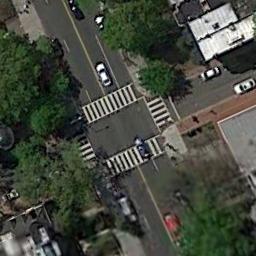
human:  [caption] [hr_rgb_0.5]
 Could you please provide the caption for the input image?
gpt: There are many trees near the intersection .

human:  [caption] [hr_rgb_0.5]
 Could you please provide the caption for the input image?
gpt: An intersection with normal traffic is between some buildings and trees .

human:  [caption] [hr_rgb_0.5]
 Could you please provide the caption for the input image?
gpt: There are several moving vehicles on the road at the intersection, With many buildings and some trees around the intersection .

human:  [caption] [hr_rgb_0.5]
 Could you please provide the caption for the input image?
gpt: The color of the road is different in different directions at the intersection .

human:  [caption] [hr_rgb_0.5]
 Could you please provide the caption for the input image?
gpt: There are some green trees and a white building beside the intersection .